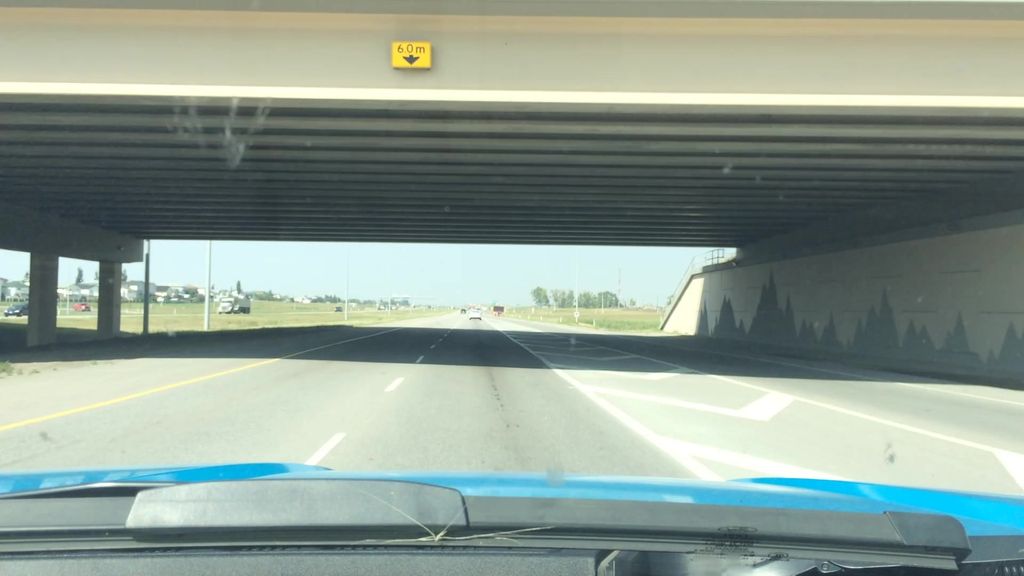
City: calgary